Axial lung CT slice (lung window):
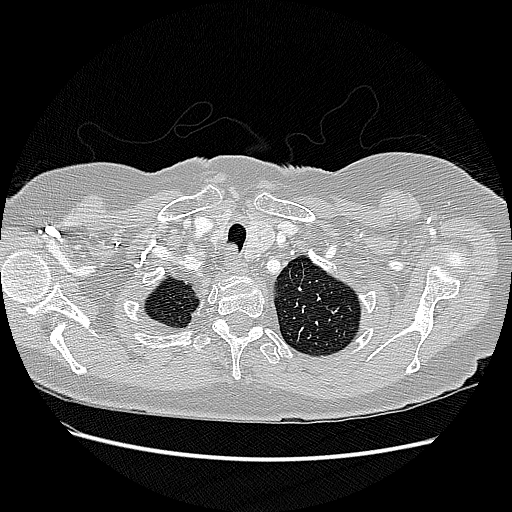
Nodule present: no